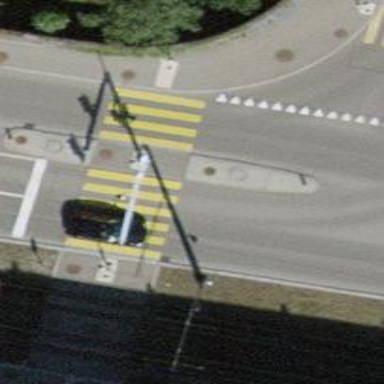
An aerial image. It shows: Crossing with traffic signals and zebra marking on the road. There is island at the crossing.